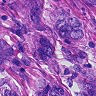
Metastatic tissue present: yes